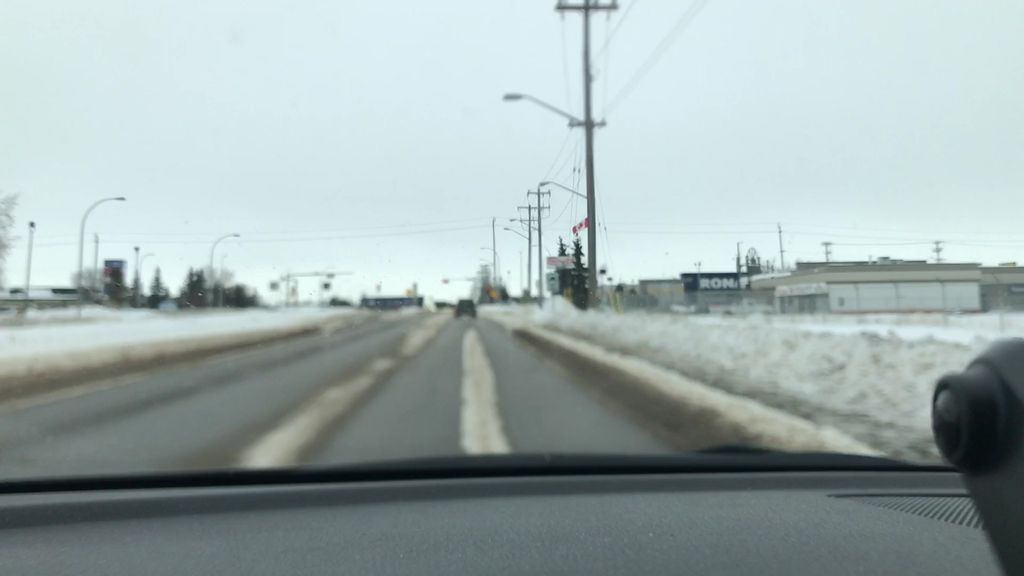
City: edmonton